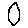
Label: hexagon